Field crop: maize
Growth stage: 2
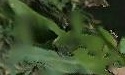
Species: maize